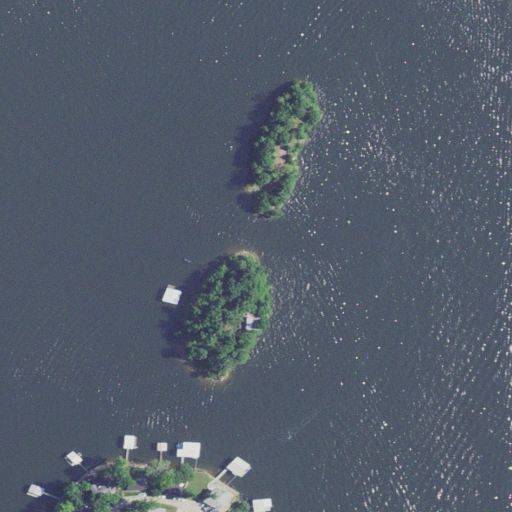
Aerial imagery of island in Missouri named Twin Islands containing open water, deciduous forest, herbaceous wetlands, open development, and low intensity development